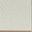
Piece: xx